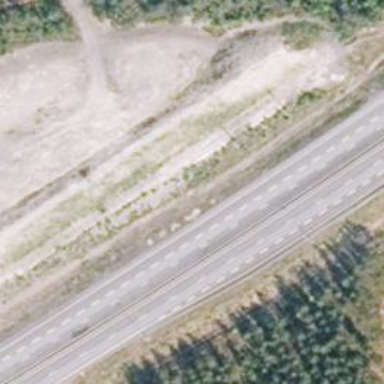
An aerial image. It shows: Track road.